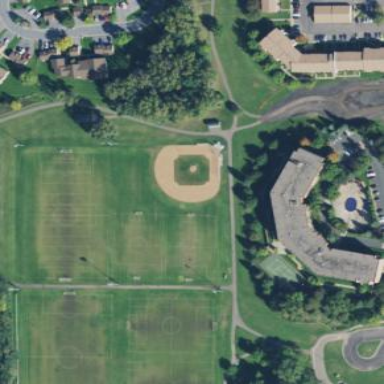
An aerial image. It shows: Baseball pitch for leisure land.